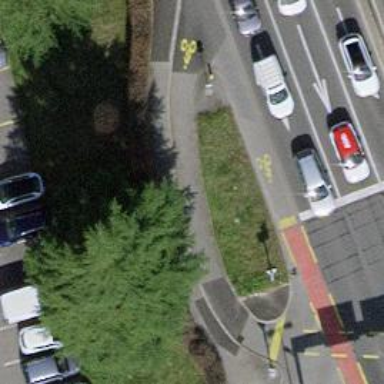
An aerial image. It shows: Asphalt cycleway with asphalt sidewalk.